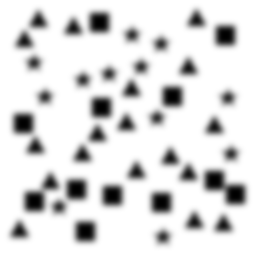
Squares: 12
Triangles: 18
Stars: 12
Total shapes: 42